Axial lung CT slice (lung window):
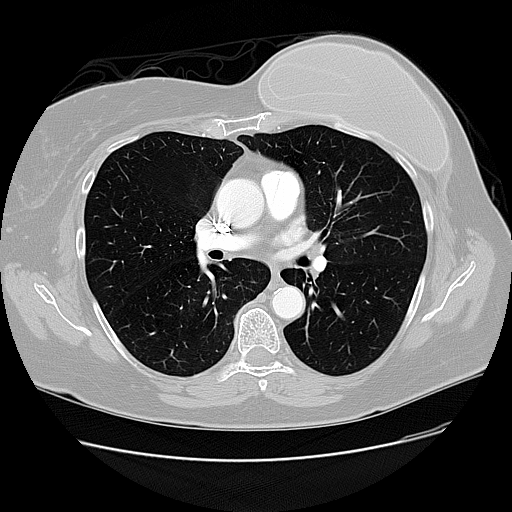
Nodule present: no